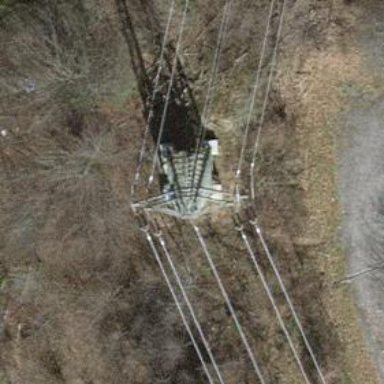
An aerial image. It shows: Lattice structure tower.